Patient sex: M
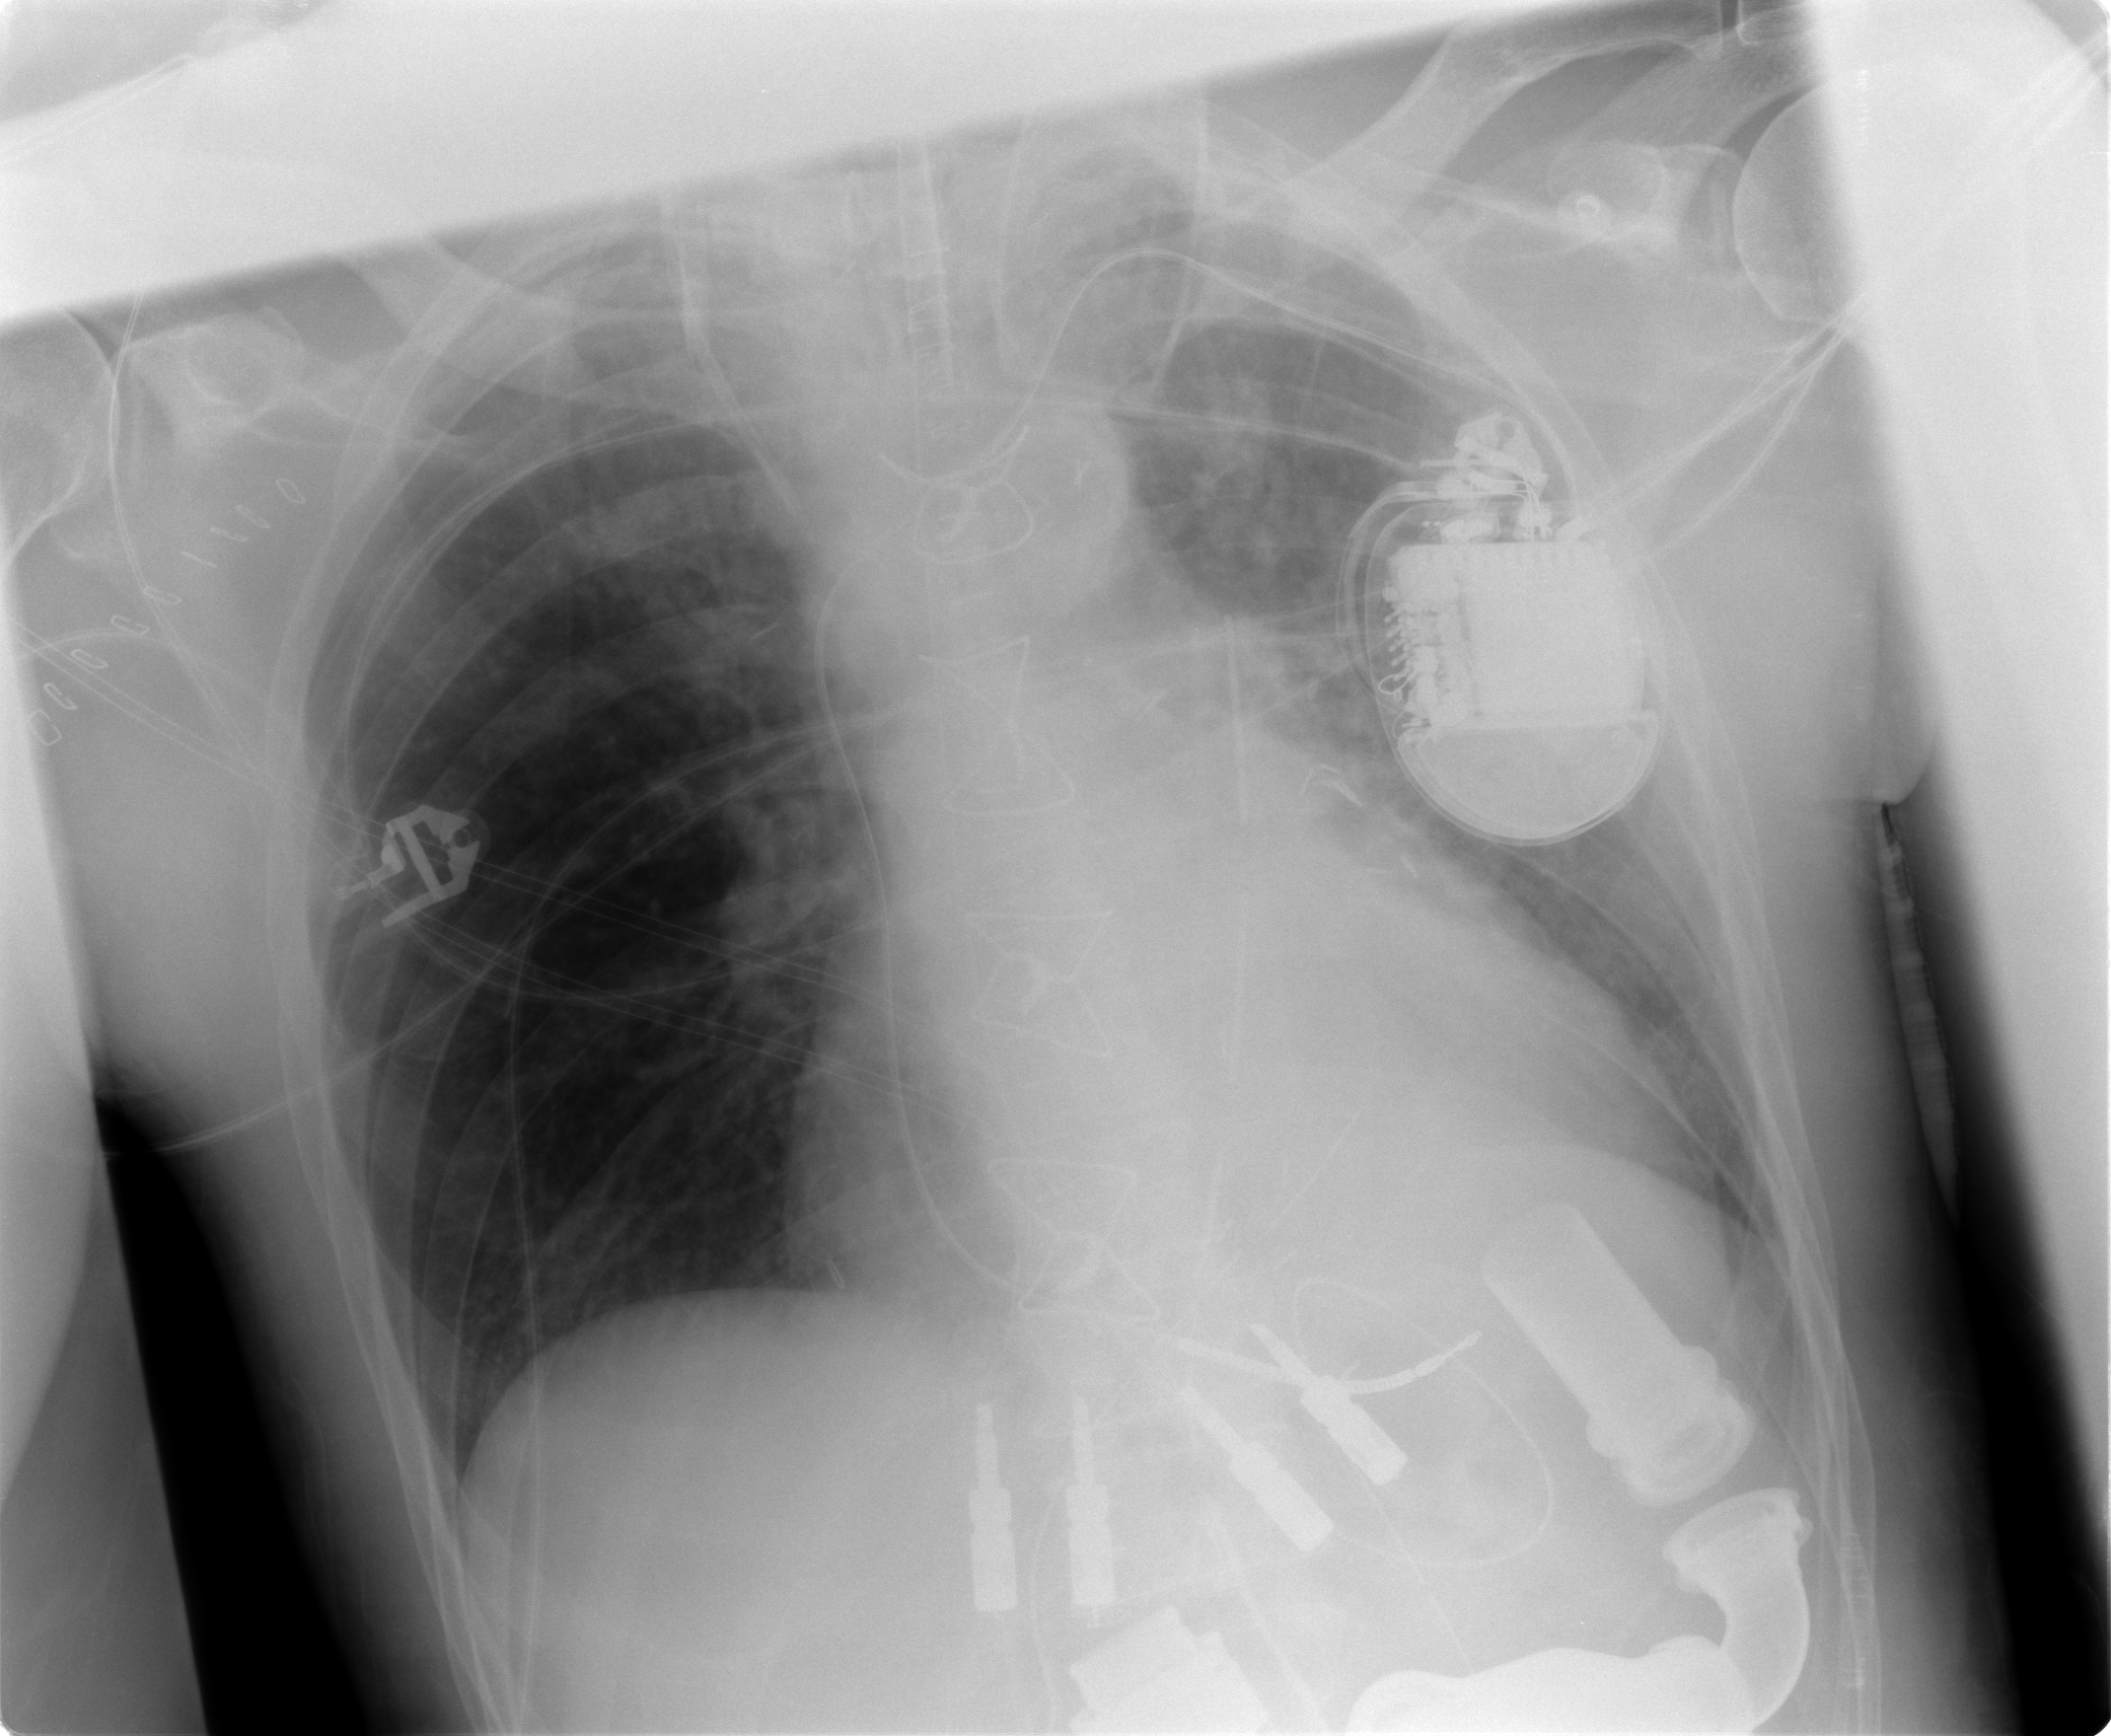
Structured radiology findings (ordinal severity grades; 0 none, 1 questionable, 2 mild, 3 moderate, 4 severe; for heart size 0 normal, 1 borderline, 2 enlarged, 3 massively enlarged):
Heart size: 2
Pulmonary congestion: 2
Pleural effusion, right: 0
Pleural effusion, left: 0
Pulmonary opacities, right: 0
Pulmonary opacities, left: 0
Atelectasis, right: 2
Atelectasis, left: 2